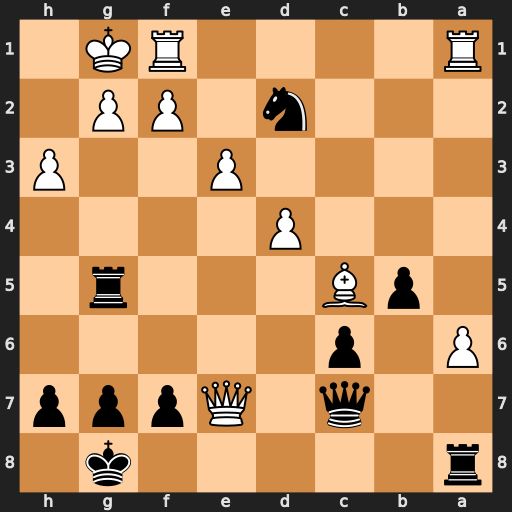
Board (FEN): r5k1/2q1Qppp/P1p5/1pB3r1/3P4/4P2P/3n1PP1/R4RK1
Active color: b
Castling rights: -
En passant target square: -
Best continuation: Nf3+ Kh1 Qh2#